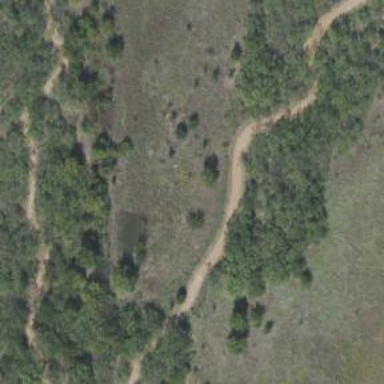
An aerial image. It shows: Path with excellent visibility for trail.